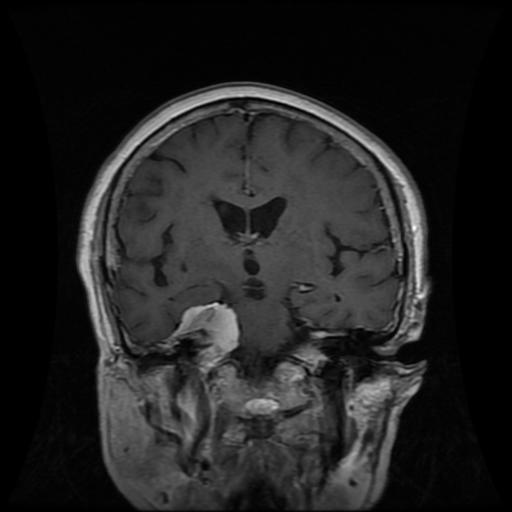
Label: meningioma